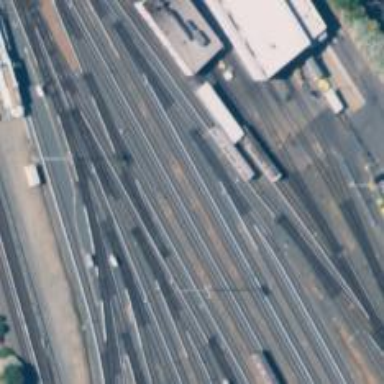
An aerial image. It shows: Electrified rail passing through service yard.